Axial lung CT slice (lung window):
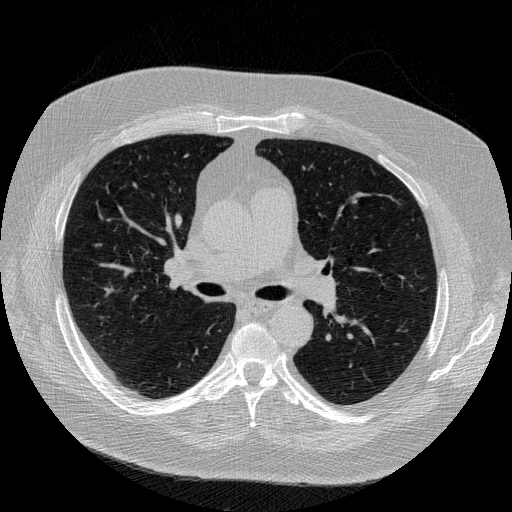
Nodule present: no